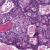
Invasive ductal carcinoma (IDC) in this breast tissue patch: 0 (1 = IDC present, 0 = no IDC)